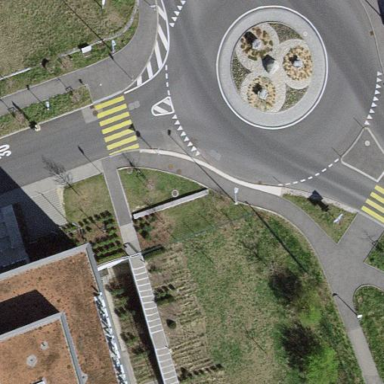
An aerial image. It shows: Secondary road leading to roundabout.